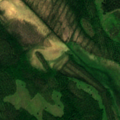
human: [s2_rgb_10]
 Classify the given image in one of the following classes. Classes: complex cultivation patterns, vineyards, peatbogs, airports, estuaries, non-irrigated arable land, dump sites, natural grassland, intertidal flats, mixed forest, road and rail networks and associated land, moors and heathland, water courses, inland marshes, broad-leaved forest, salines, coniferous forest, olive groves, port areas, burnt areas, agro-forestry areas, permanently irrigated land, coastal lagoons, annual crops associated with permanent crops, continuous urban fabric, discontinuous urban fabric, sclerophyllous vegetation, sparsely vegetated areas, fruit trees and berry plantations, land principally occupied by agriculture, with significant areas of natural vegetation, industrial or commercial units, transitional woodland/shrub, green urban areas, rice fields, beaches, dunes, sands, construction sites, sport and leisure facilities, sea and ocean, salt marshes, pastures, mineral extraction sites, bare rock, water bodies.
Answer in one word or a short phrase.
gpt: coniferous forest, mixed forest, transitional woodland/shrub